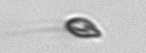
Label: Cryptophyta